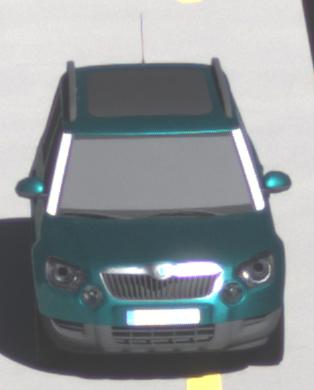
Make: Skoda
Model: Yeti 1.2 TSI
Detailed model: Yeti
Model produced from: 2009/11
Model produced until: 2011/10
Doors: 5
Color: blue
Road condition: dry road
Daytime: morning or afternoon
Contrast: high contrast